Question: This is an 8-digit puzzle. Find the minimum number of steps to restore it.
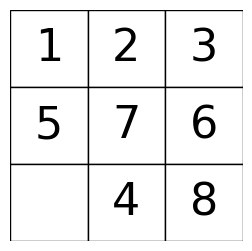
Answer: 6